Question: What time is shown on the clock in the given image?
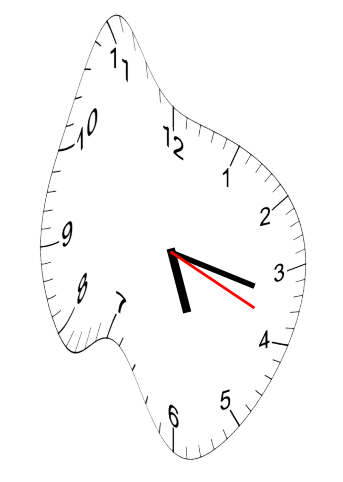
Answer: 05:17:19